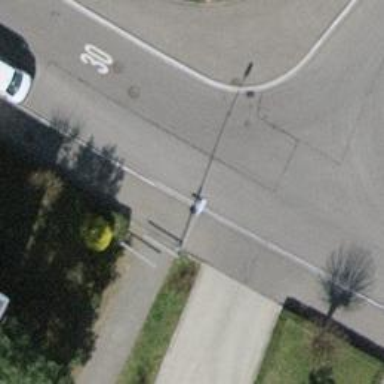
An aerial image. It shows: Swing gate barrier.